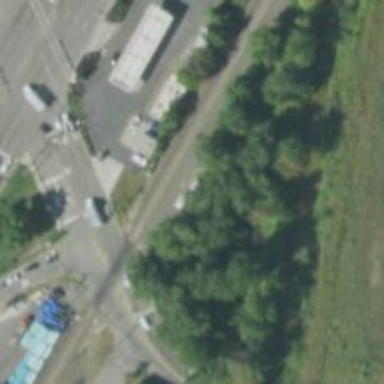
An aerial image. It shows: Railway spur junction.